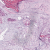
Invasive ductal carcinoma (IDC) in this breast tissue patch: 1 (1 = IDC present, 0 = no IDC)